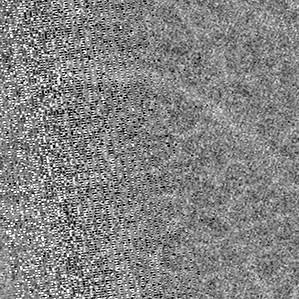
Label: frost